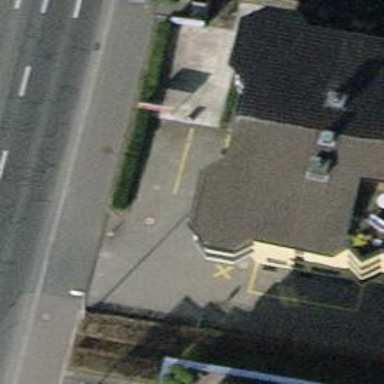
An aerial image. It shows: Restaurant.